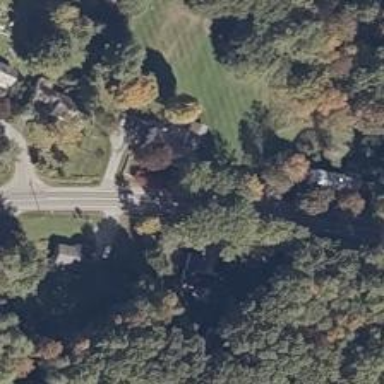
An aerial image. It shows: Park located in historic district.